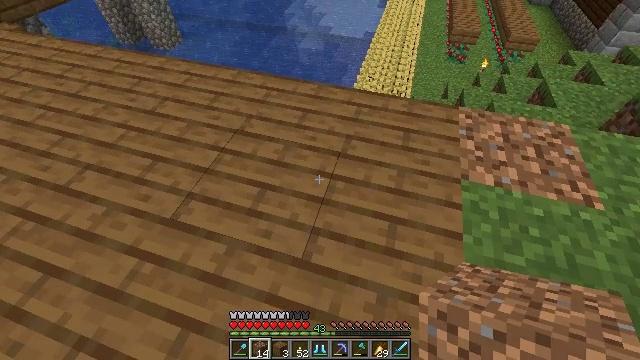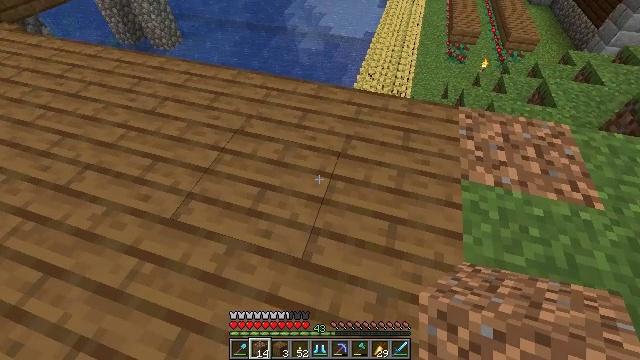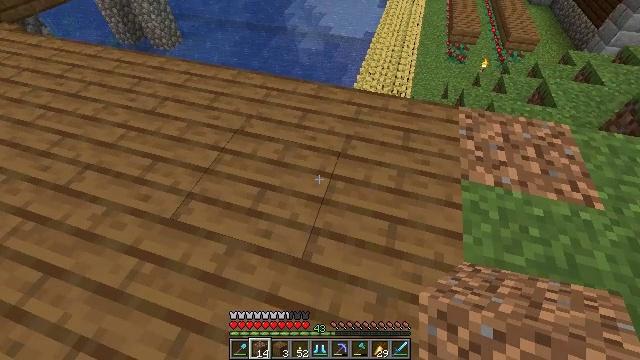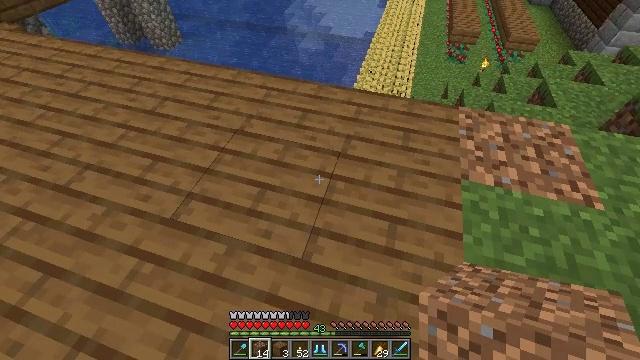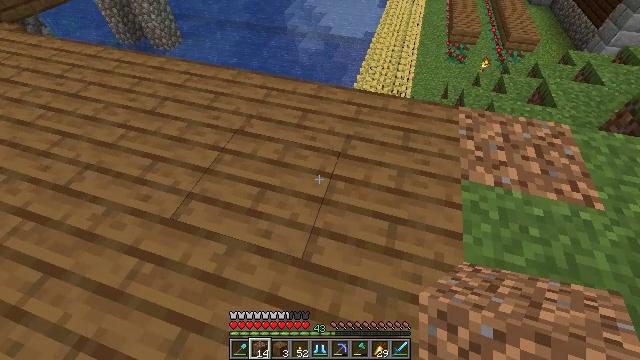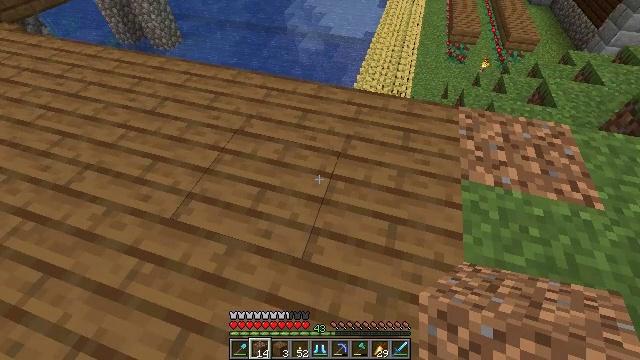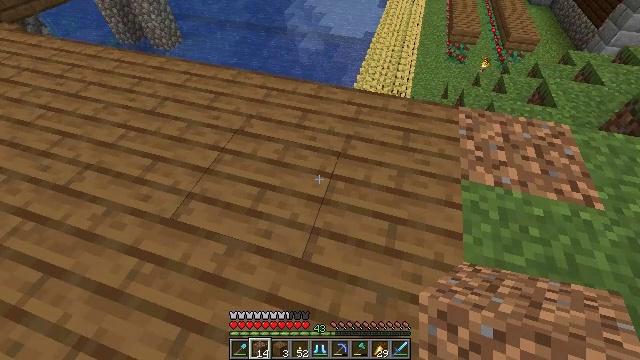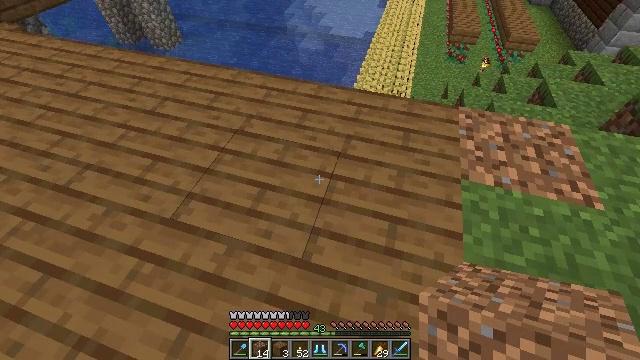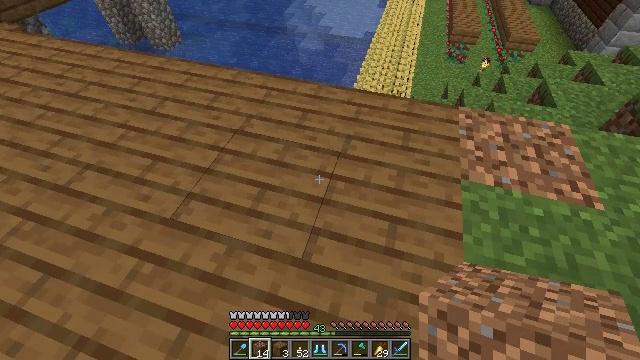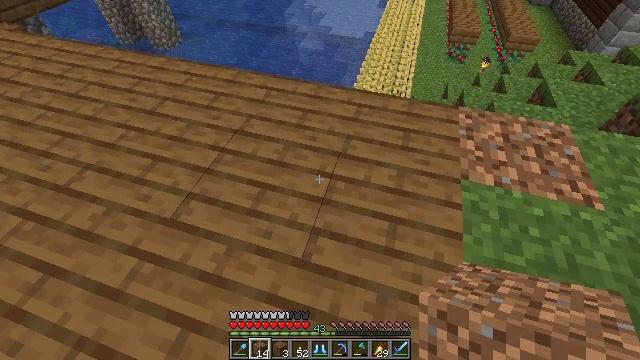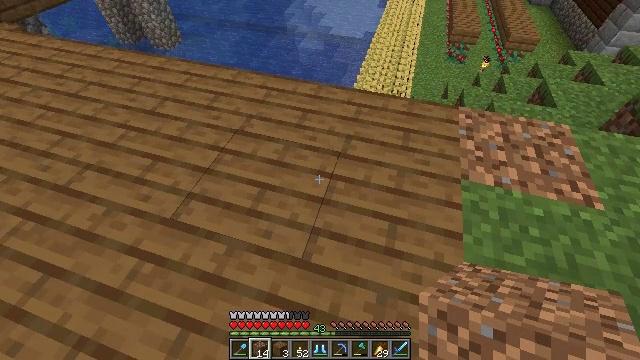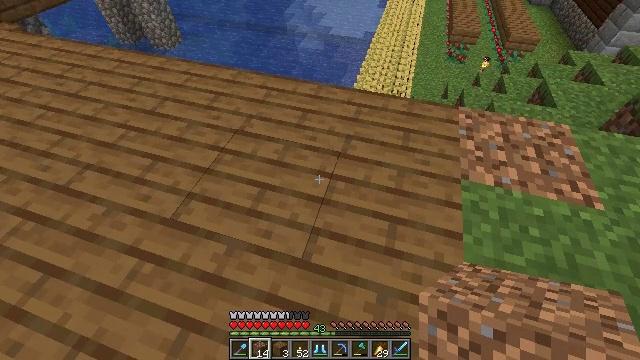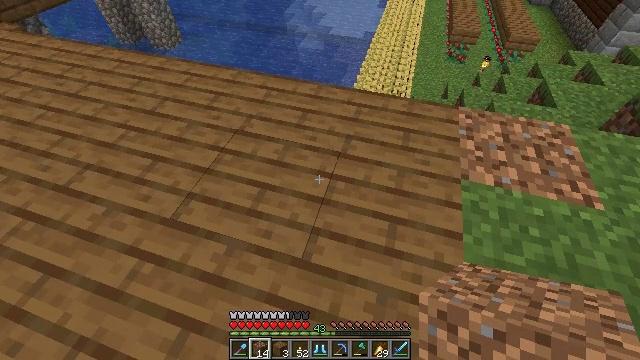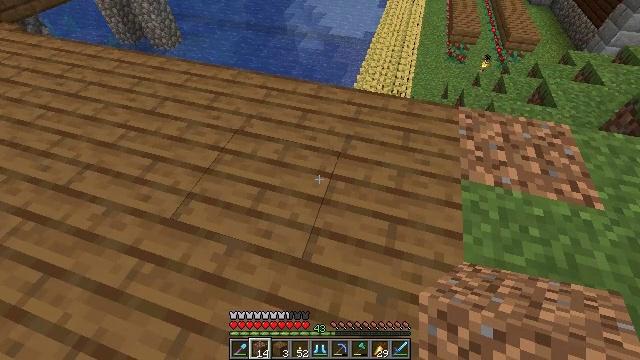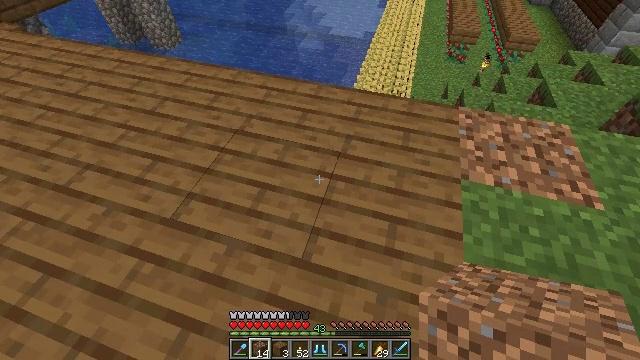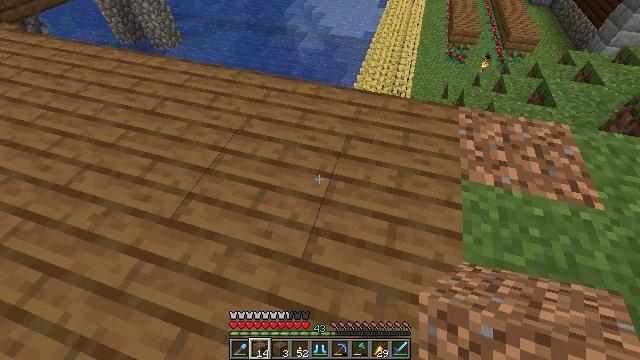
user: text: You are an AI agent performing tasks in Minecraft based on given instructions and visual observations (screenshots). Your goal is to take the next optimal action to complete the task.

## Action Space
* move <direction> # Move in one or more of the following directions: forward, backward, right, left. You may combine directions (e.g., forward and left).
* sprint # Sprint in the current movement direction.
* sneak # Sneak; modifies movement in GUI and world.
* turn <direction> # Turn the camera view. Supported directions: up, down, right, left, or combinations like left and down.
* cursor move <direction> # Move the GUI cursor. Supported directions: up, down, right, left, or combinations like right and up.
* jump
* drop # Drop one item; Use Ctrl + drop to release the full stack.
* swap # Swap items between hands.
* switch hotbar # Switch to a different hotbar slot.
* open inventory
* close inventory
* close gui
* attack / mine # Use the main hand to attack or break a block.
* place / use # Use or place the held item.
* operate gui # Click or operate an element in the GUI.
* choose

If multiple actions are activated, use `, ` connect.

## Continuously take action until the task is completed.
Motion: motion action
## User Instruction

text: Gather some spruce stairs into your inventory.
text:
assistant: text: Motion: no_op
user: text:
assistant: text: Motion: no_op
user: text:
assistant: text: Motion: no_op
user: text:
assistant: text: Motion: no_op
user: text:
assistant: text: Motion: no_op
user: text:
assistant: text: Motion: no_op
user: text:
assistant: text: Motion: no_op
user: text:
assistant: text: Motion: no_op
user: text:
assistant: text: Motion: no_op
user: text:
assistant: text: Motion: no_op
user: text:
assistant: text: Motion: no_op
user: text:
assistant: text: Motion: no_op
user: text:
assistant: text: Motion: no_op
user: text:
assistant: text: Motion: no_op
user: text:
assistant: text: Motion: no_op
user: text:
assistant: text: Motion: no_op
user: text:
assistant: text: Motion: no_op
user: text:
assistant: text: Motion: no_op
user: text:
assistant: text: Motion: no_op
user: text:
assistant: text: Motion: no_op
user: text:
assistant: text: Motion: no_op
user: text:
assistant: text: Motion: no_op
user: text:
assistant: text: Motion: no_op
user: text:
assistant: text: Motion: no_op
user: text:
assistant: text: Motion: no_op
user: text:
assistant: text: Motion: no_op
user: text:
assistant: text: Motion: no_op
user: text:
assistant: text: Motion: no_op
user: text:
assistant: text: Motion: no_op
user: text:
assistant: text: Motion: no_op